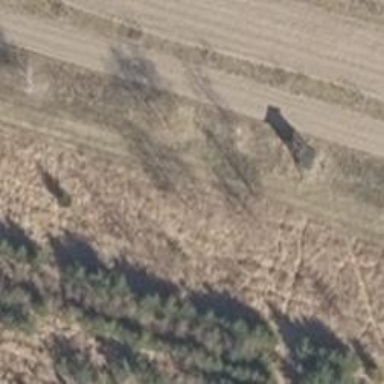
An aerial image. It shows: Hunting stand.